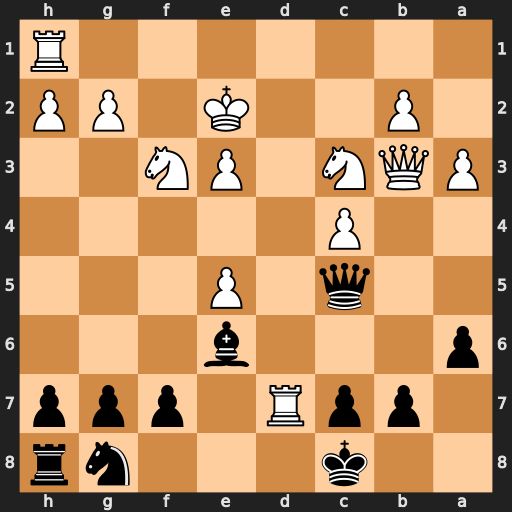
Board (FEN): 2k3nr/1ppR1ppp/p3b3/2q1P3/2P5/PQN1PN2/1P2K1PP/7R
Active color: b
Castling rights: -
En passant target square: -
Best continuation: Bxc4+ Qxc4 Qxc4+